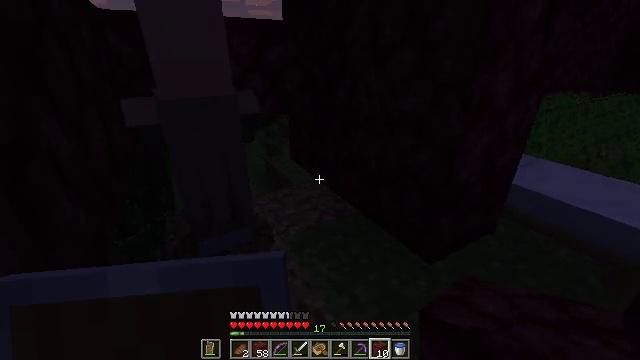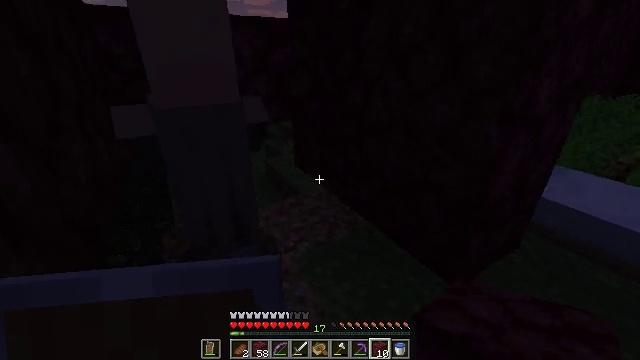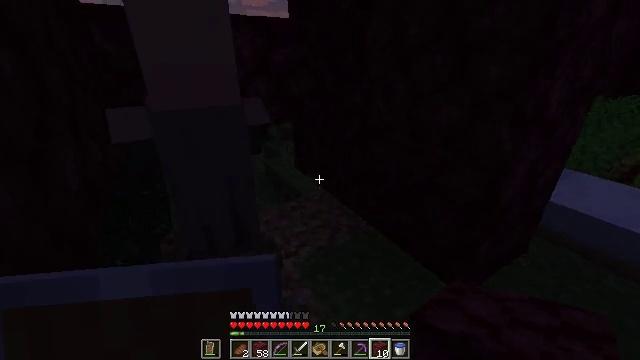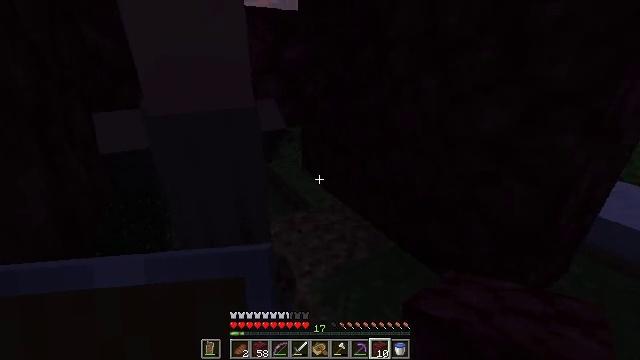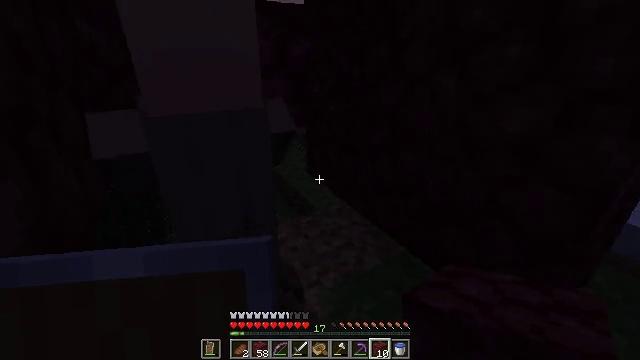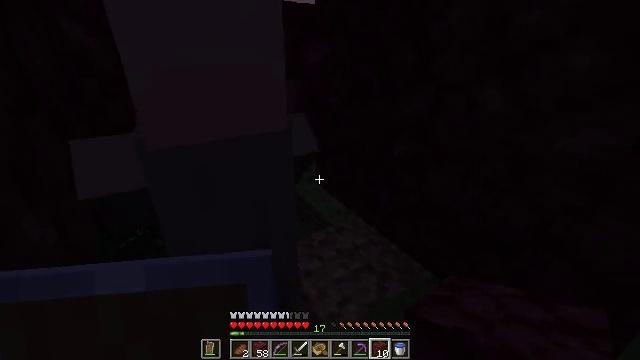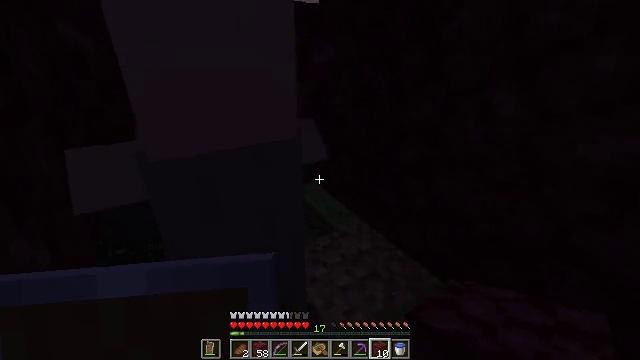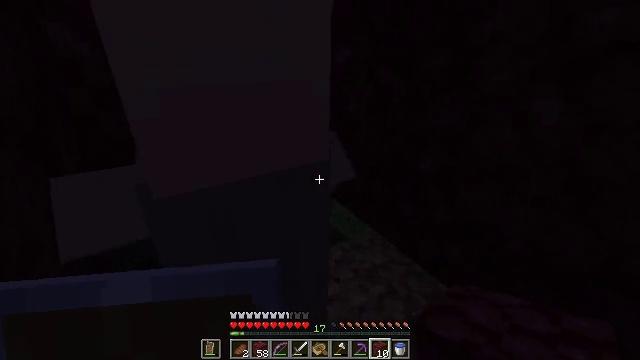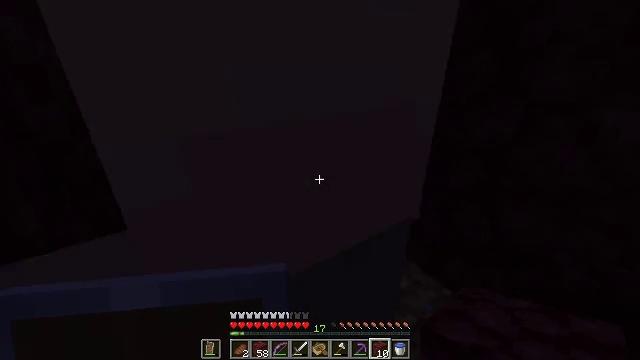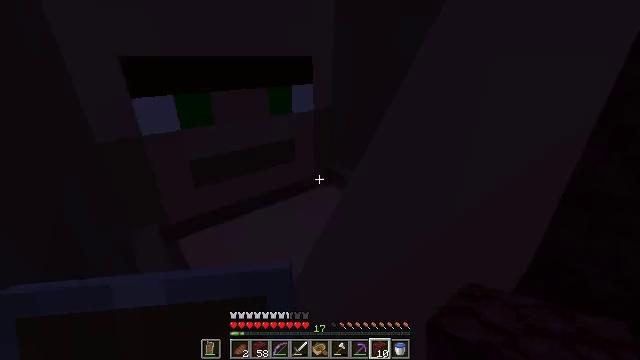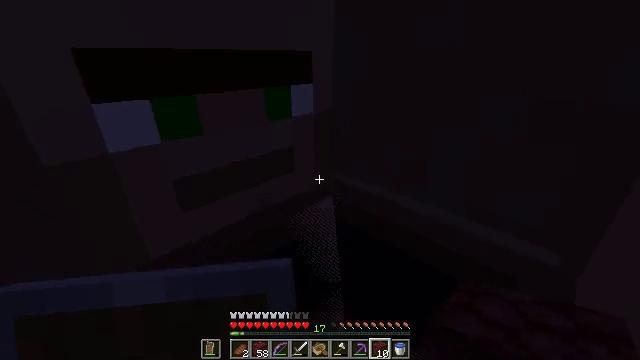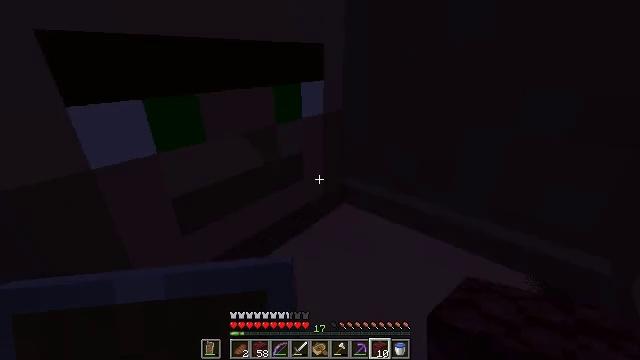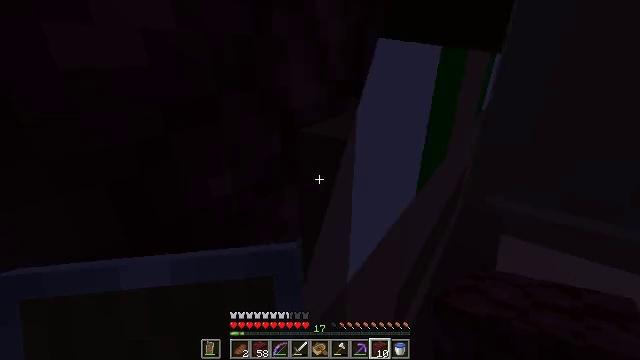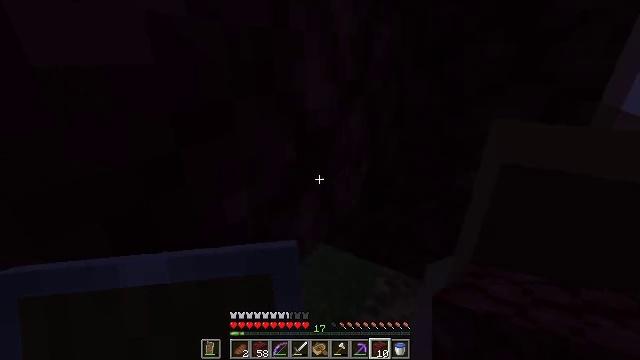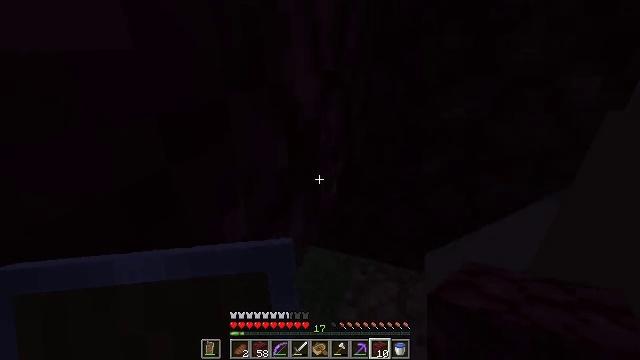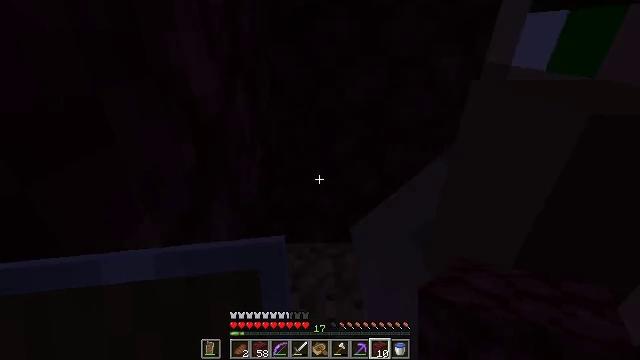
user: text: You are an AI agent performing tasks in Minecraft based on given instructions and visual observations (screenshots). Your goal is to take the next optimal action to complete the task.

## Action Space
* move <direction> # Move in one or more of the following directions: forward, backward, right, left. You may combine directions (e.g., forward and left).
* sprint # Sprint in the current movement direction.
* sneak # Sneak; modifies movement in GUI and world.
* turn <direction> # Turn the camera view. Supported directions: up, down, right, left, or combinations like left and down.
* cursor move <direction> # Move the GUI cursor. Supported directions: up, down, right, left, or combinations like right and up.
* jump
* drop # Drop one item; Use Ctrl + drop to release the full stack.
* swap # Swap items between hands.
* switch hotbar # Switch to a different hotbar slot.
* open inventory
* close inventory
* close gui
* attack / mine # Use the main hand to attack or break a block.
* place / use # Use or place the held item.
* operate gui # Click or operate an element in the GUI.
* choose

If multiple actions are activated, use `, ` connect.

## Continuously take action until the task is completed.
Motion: motion action
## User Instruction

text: Retrieve the white bed for later use.
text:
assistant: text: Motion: move forward and move left
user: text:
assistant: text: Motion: move forward and move left
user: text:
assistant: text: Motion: move forward and move left
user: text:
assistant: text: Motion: move forward and move left
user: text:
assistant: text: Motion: move forward and move left
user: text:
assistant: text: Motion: move forward and move left
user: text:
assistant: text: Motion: move forward and move left
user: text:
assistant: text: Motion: move forward and move left, turn right
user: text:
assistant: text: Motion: move forward and move left, turn right
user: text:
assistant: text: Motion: move forward and move left, turn right
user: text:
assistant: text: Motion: move forward and move left, turn right
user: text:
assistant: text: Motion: move left, turn right
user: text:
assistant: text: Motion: move left, turn right
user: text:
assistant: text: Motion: move left, turn right and down
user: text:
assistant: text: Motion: turn right and down
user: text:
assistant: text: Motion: turn right
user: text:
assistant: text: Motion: turn right
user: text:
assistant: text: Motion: no_op
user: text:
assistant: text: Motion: turn up
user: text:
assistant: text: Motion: no_op
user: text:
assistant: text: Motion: no_op
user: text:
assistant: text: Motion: no_op
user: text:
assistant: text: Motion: turn left
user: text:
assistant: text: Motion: turn right
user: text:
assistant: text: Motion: turn right and down
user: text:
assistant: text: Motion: no_op
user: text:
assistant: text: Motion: no_op
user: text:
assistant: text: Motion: no_op
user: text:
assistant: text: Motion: no_op
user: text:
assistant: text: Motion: no_op